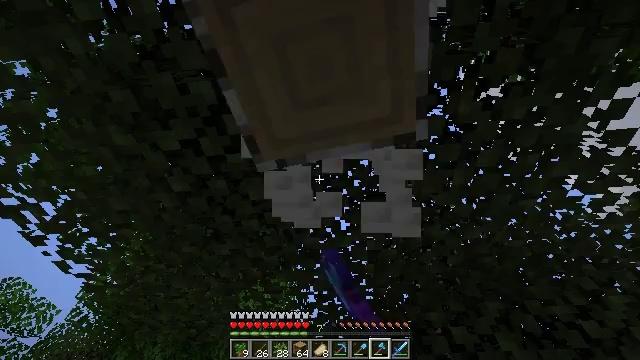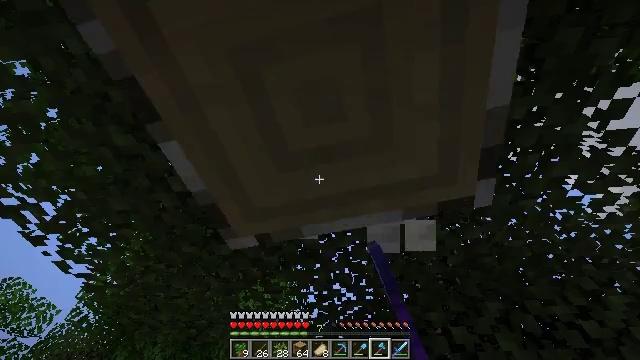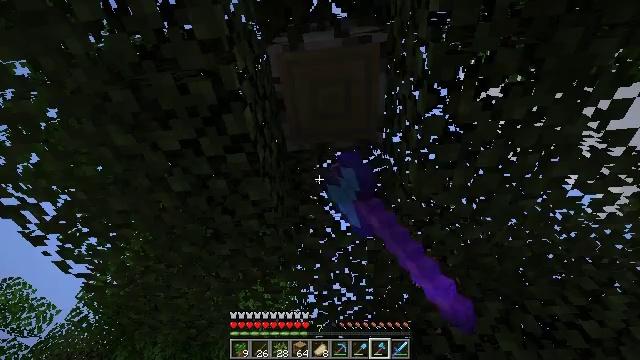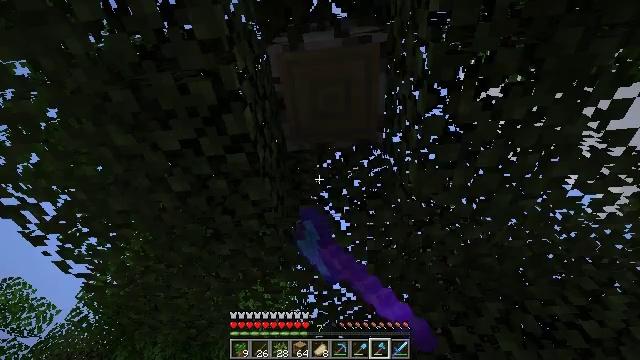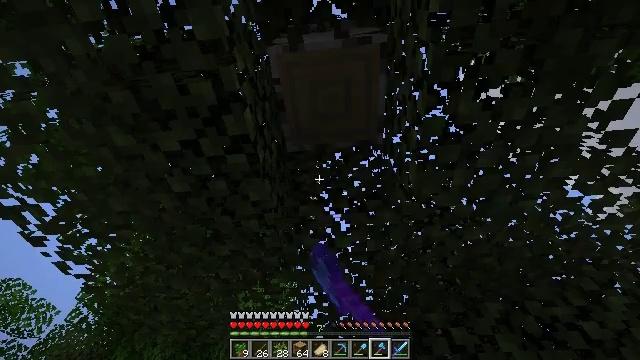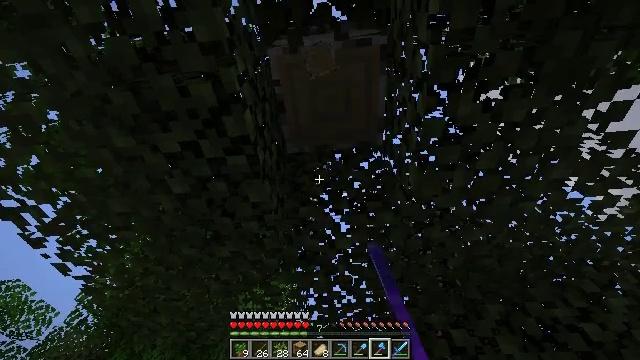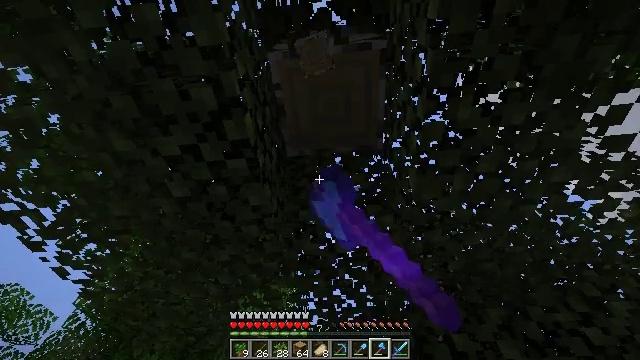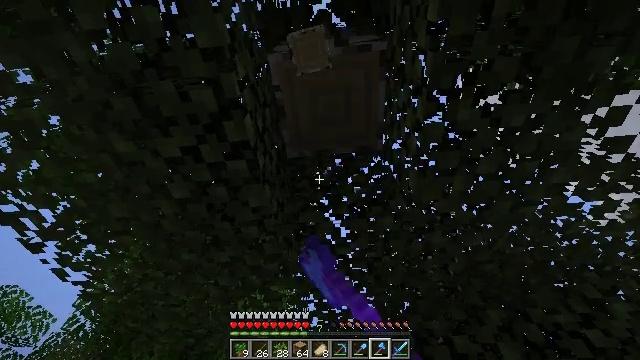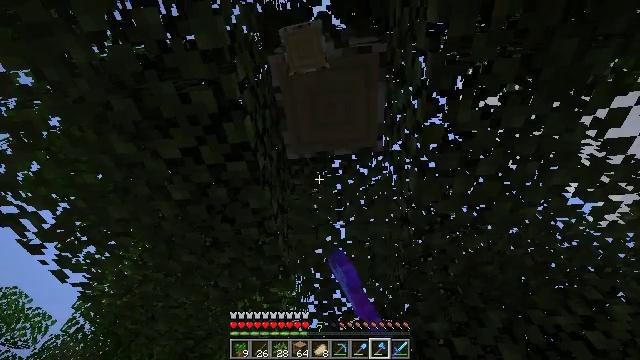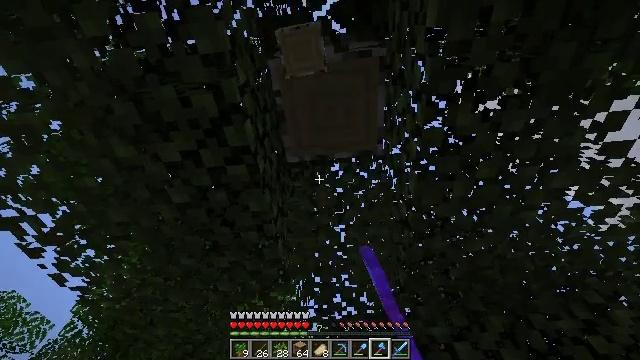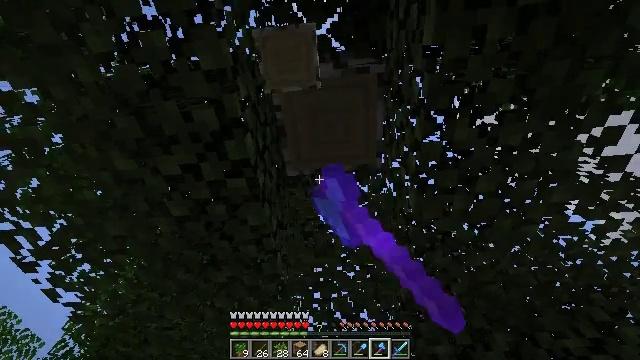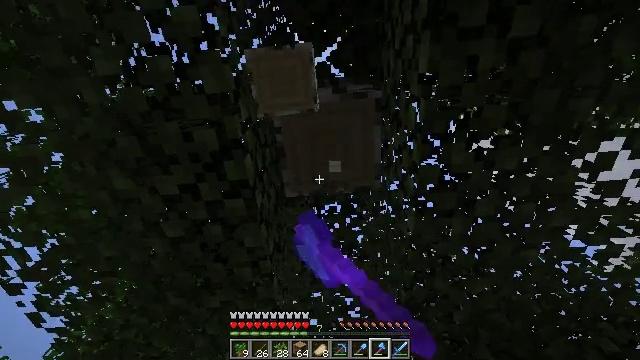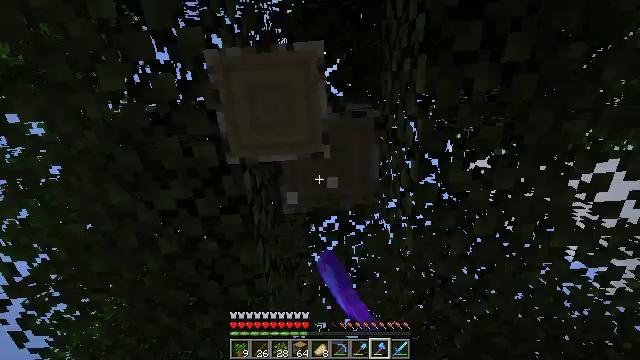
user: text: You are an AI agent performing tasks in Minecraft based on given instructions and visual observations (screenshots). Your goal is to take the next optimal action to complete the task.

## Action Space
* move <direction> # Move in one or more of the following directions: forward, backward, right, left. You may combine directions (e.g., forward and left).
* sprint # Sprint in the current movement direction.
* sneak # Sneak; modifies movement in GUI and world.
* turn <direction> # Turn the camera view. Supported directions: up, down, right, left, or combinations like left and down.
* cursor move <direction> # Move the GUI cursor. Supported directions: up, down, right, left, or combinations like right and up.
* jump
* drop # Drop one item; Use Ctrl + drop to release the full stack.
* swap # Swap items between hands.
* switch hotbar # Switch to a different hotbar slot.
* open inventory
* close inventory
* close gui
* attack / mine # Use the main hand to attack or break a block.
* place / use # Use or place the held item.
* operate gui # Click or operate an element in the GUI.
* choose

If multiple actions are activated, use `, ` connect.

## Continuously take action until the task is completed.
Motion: motion action
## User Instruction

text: Remove birch leaves from trees.
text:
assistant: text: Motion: attack / mine
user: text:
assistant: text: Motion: attack / mine
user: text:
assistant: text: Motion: attack / mine
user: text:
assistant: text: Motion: attack / mine
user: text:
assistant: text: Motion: attack / mine
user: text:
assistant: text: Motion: attack / mine
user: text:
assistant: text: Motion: attack / mine
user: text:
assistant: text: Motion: attack / mine
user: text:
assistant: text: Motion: attack / mine
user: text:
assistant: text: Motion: turn up, attack / mine
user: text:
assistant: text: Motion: turn up, attack / mine
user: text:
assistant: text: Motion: turn up, attack / mine
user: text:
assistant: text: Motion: attack / mine